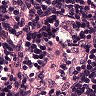
Metastatic tissue present: no